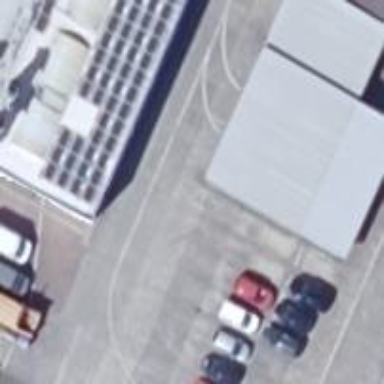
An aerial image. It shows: Warehouse building.